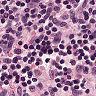
Metastatic tissue present: no